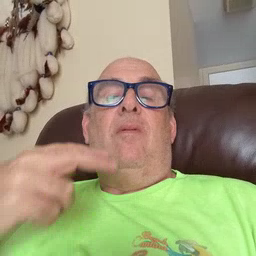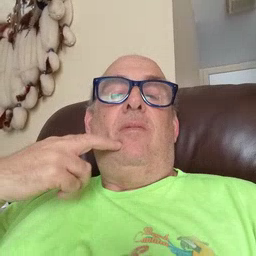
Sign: gum